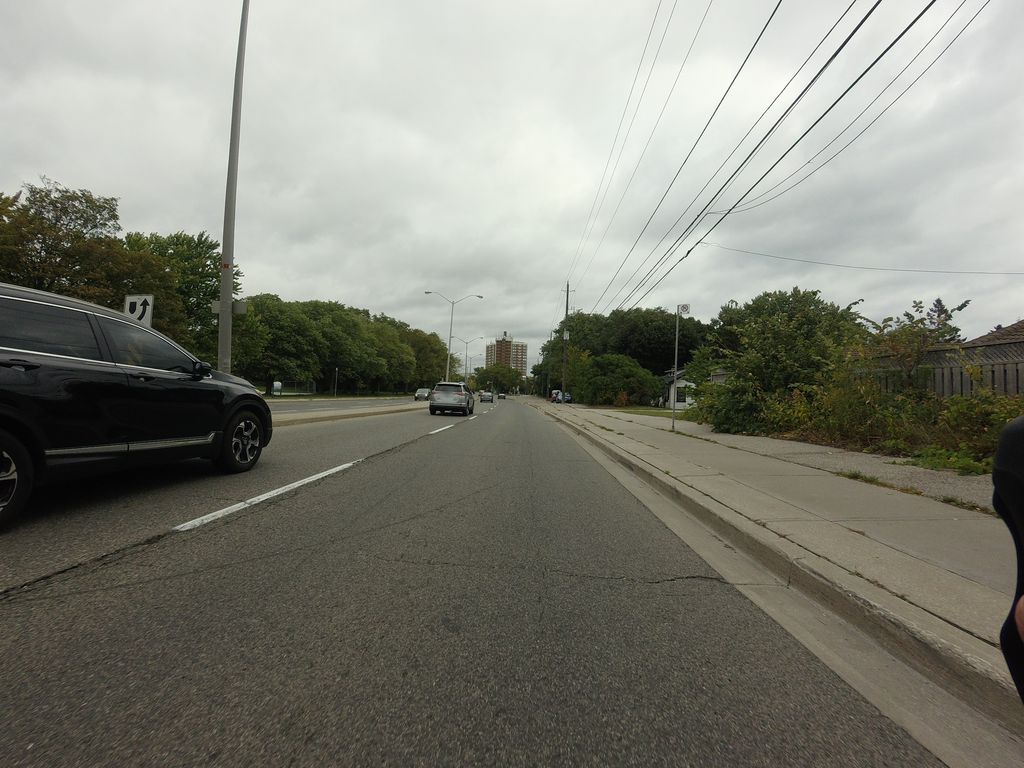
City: toronto